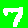
Digit: 7